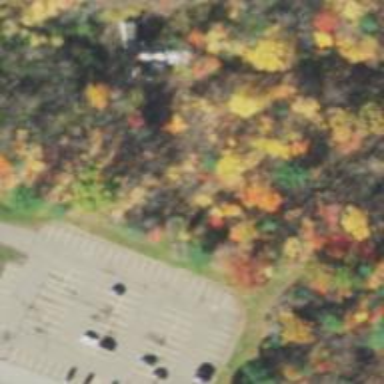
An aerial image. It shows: Parking area.